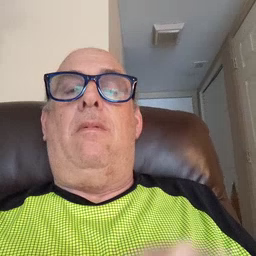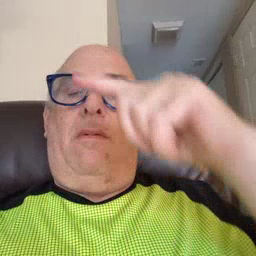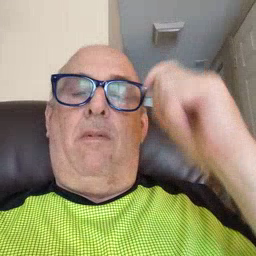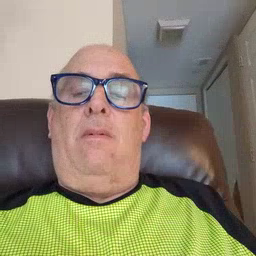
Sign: because